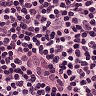
Metastatic tissue present: no